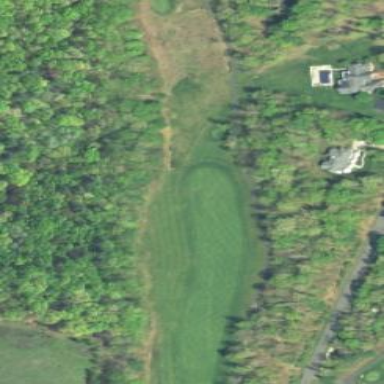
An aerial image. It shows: Area of rough grass used for golf.